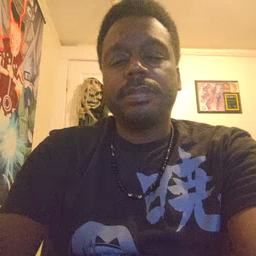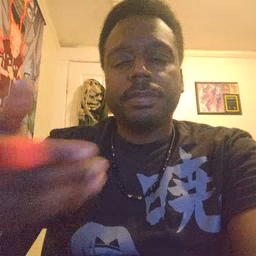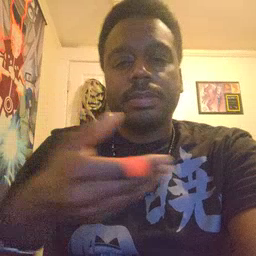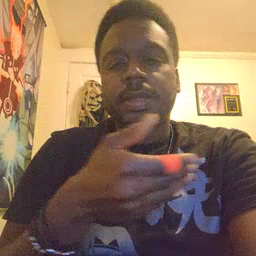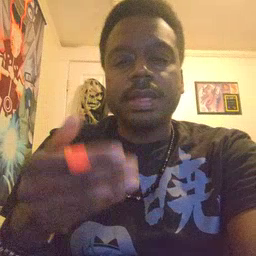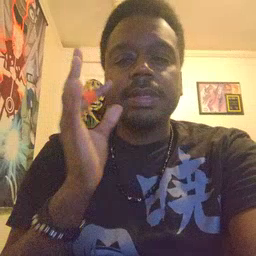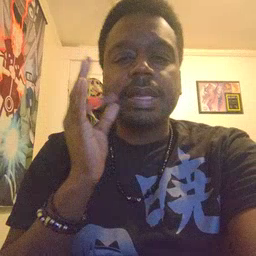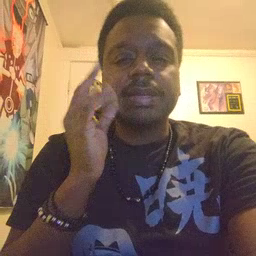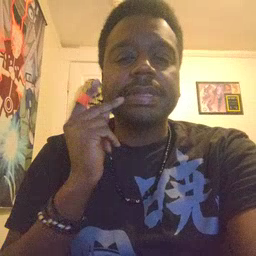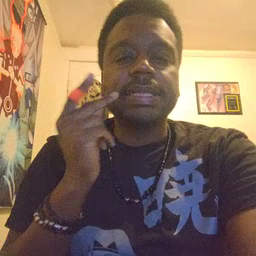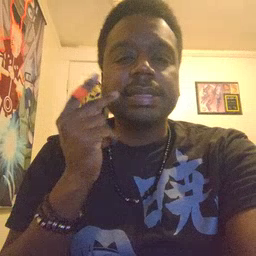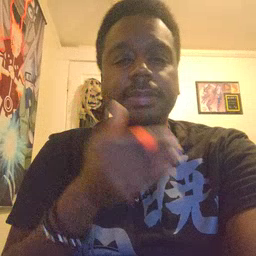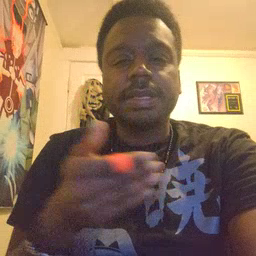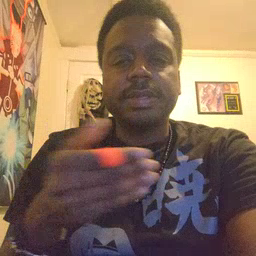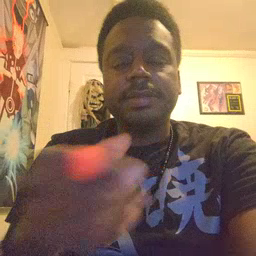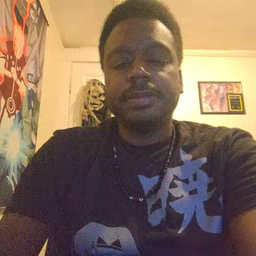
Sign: kitty